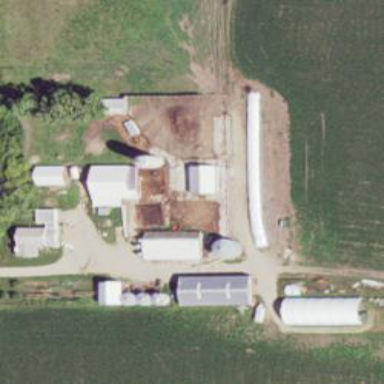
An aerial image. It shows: Farmyard area.